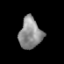
Tissue: prostate
Cell type: T cells
Senescence score: 0.3125
Nuclear area (px): 684
Mean DAPI intensity: 140.822